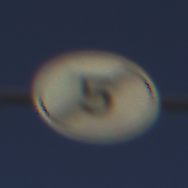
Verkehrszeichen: EndeGeschwindigkeit5
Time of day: SunriseSunset
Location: Outdoor (Nature)
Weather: Clear
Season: NotSpecified
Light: Natural